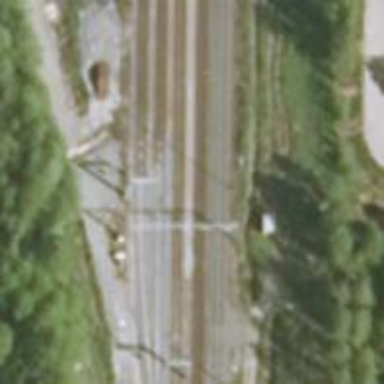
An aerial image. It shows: Railway signal.